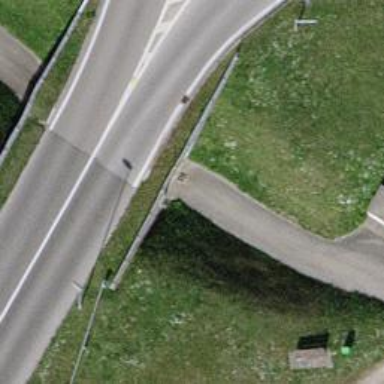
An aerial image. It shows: Tunnel footway.